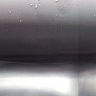
Metastatic tissue present: no